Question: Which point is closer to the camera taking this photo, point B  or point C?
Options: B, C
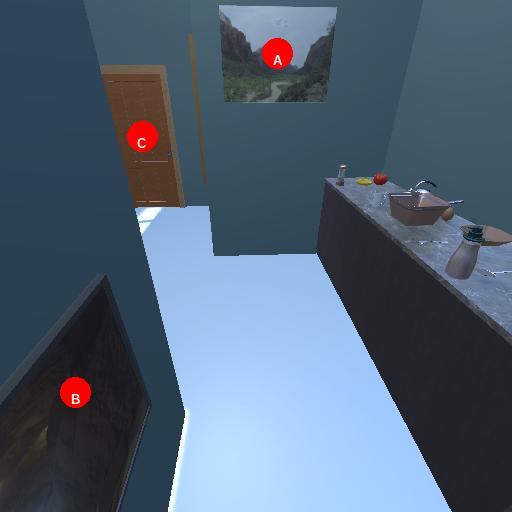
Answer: B